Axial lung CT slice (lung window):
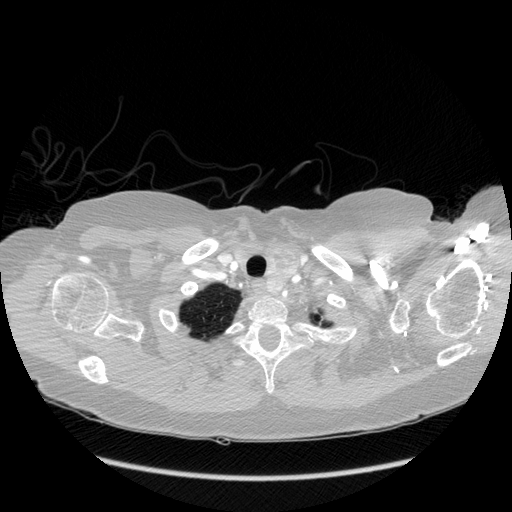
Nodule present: no